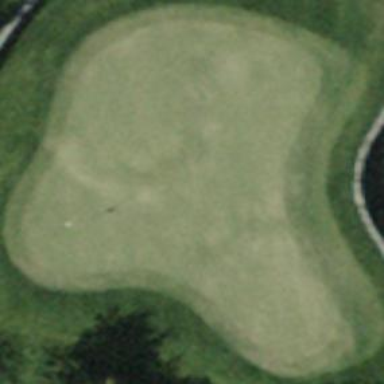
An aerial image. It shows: Green golf area with grass land use.